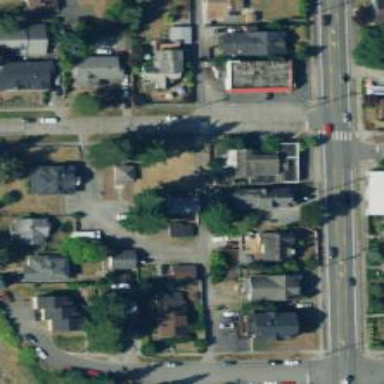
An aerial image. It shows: Alleyway designated as service road.